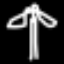
Label: palm tree